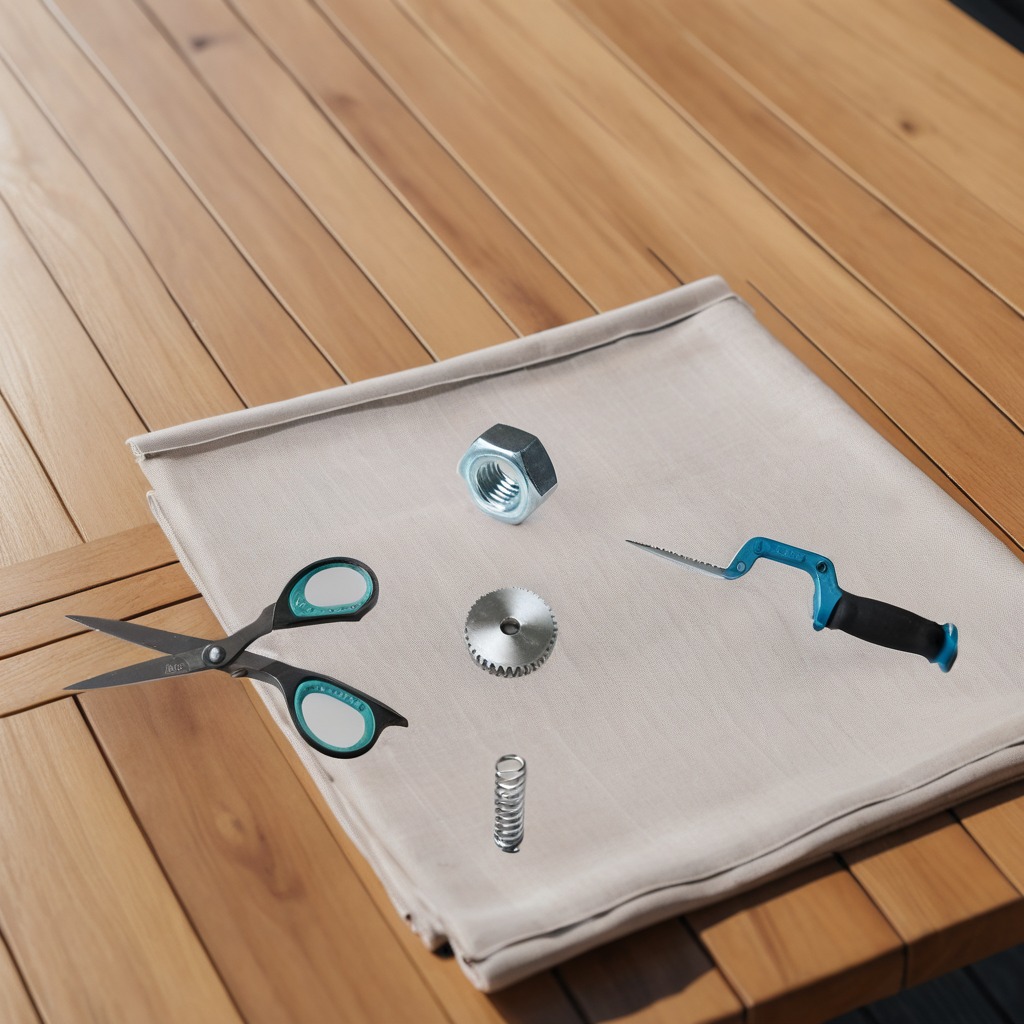
A steel gear with teeth, a coiled metal spring, a handheld metal saw, a metal nut, and a pair of scissors are lying on the wooden table.